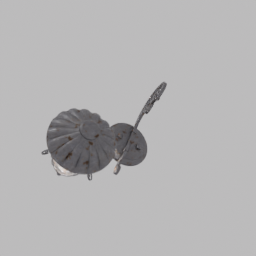
Label: lighting